Group 1:
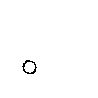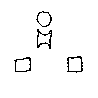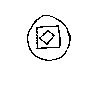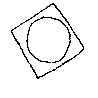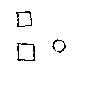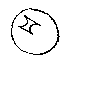
Group 2:
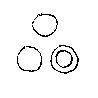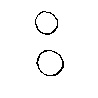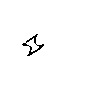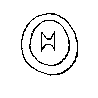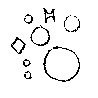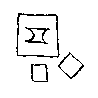
Rule separating the two groups: Exactly one circle vs. not exactly one circle.
Concepts: exists_one, number
Author: Douglas R. Hofstadter